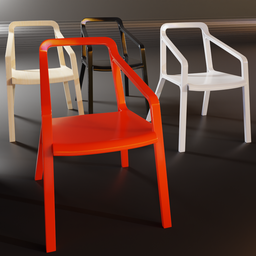
Label: furniture